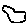
Label: cloud